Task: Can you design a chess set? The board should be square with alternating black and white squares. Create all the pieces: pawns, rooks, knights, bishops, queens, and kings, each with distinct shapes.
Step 254:
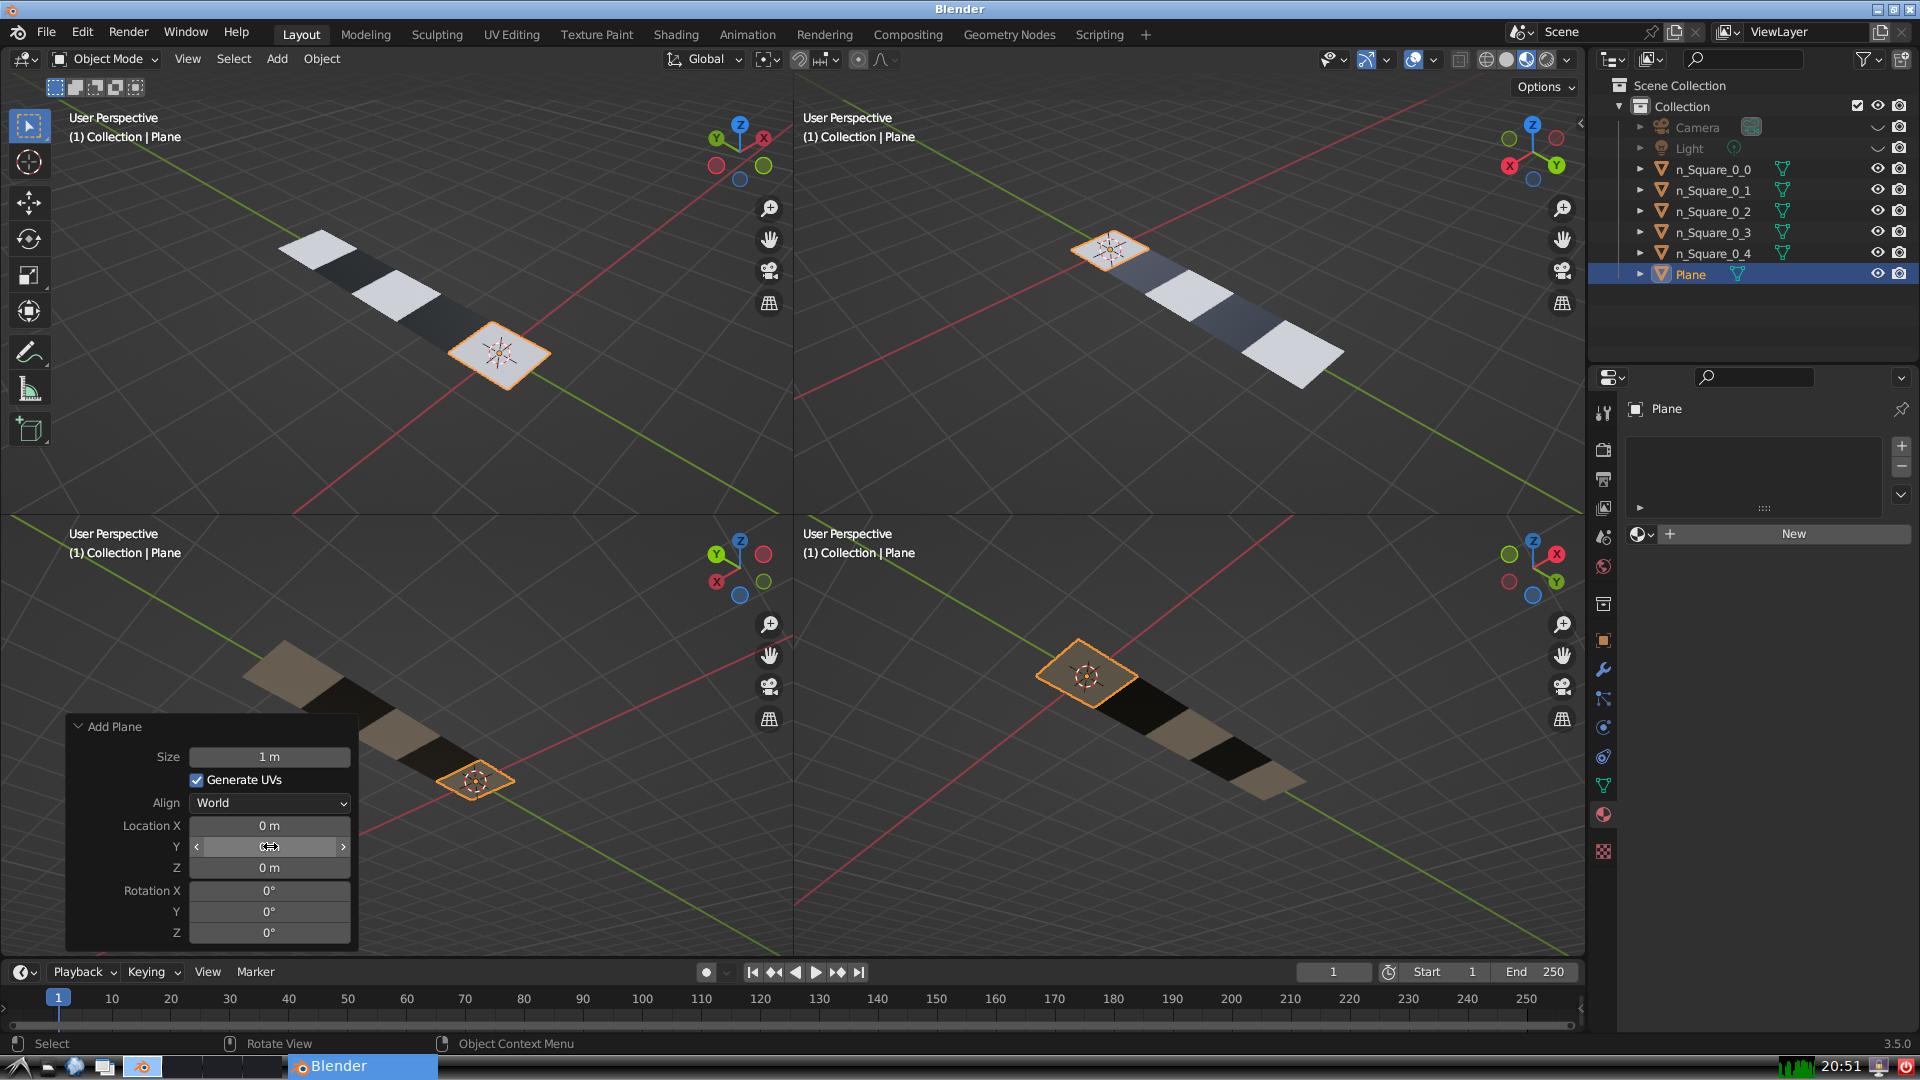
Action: click: no